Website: home-depot
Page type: customer-info-address
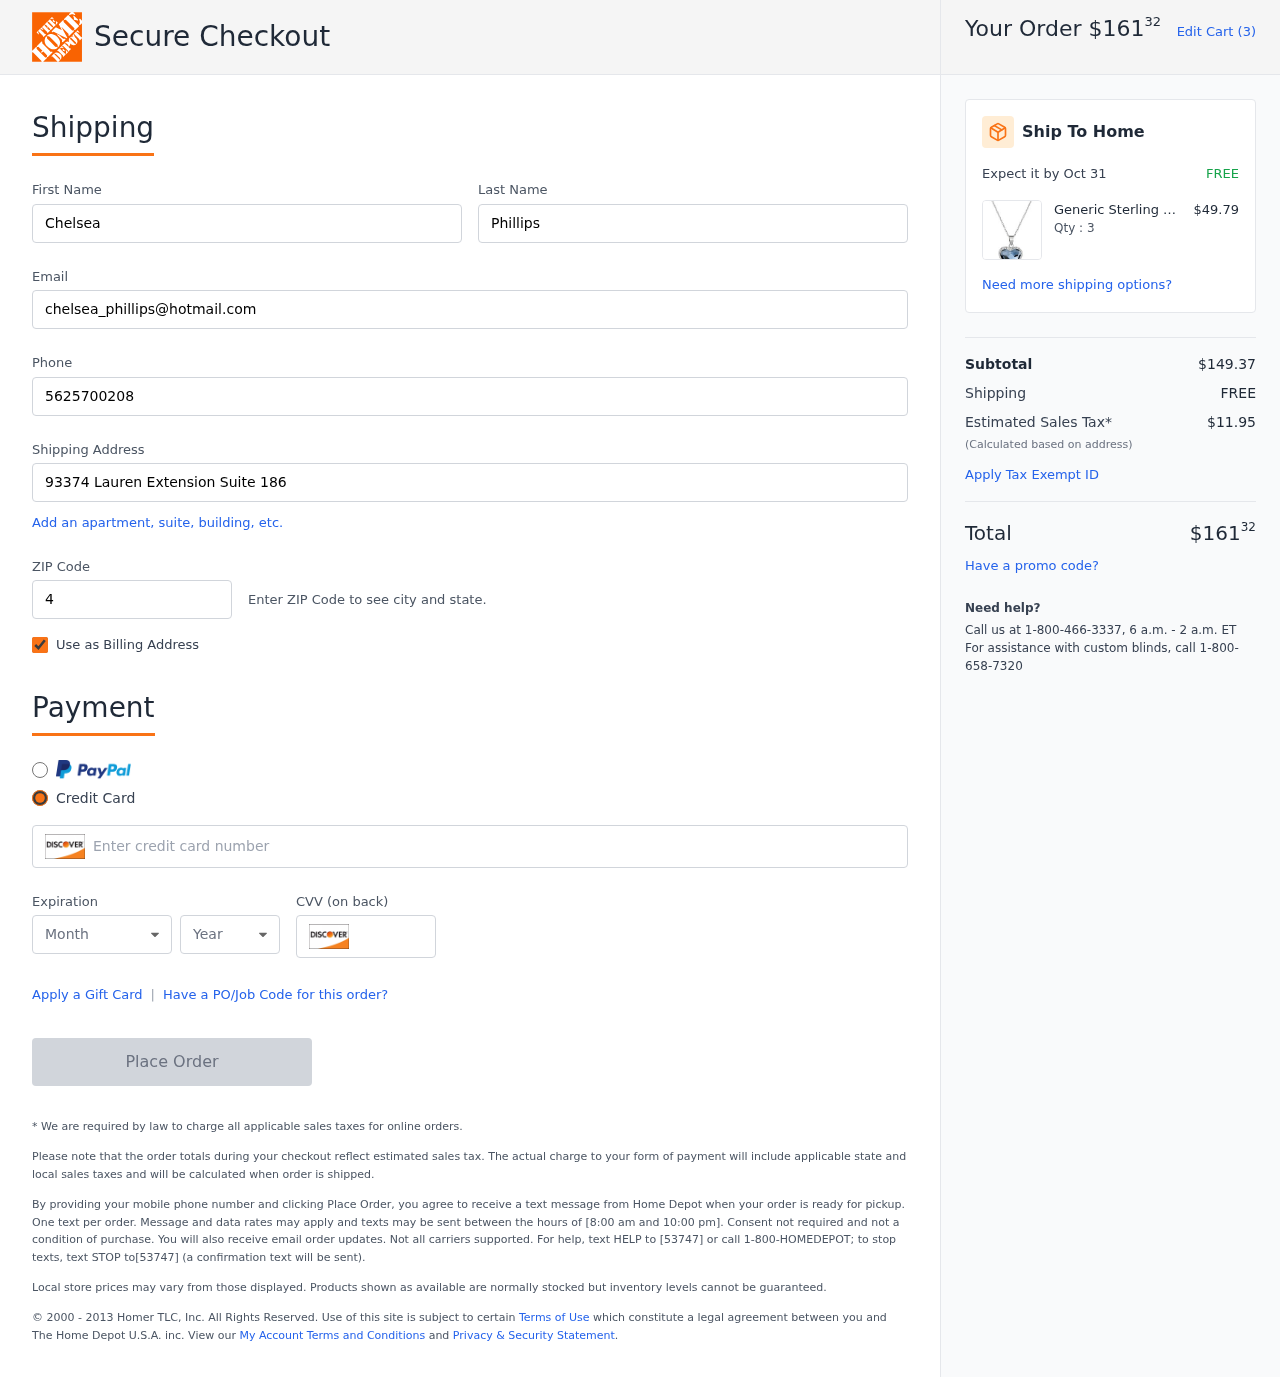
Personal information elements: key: PII_CARD_CVV
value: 754
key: PII_CARD_EXPIRY_MONTH
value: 08
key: PII_CARD_EXPIRY_YEAR
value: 26
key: PII_CARD_NUMBER
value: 6011 2425 6899 7359
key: PII_EMAIL
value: chelsea_phillips@hotmail.com
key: PII_FIRSTNAME
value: Chelsea
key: PII_LASTNAME
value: Phillips
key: PII_PHONE
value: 5625700208
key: PII_POSTCODE
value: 47885
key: PII_STREET
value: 93374 Lauren Extension Suite 186
Product elements: key: PRODUCT1_BRAND
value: Generic
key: PRODUCT1_NAME
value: Sterling Silver Two Tone Heart Pendant Necklace 18 inch Made with Swarovski Elements, Sterling Silve
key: PRODUCT1_PRICE
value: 49.79
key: PRODUCT1_QUANTITY
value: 3
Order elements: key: ORDER_TOTAL
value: $16132
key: ORDER_NUM_ITEMS
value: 3
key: ORDER_DELIVERY_DATE
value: Oct 31
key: ORDER_SUBTOTAL
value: $149.37
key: ORDER_SHIPPING_COST
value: FREE
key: ORDER_TAX
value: $11.95